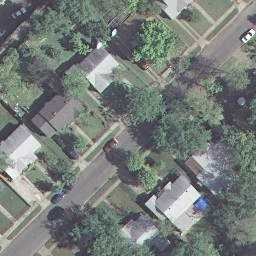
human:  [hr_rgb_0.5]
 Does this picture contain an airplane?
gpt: no

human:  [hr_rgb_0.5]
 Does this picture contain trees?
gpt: yes

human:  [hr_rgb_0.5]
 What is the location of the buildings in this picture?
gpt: minor diagonal

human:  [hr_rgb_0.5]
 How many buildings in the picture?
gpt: six